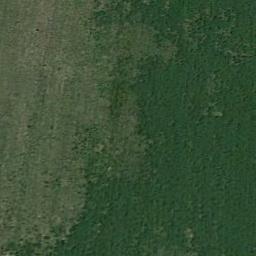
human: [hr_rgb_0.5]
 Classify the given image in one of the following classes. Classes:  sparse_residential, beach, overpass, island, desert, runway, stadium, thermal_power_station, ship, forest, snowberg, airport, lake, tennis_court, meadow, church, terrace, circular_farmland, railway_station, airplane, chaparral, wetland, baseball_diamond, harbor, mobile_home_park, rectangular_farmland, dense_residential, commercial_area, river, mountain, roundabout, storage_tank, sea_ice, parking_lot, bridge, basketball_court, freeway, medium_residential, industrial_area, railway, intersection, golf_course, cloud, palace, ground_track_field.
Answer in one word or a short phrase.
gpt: meadow